Question: I am crawling data from <URL>.
'''
import scrapy
class ShipItem(scrapy.Item):
name = scrapy.Field()
imo = scrapy.Field()
category = scrapy.Field()
image_urls = scrapy.Field()
images = scrapy.Field()
class CategoryItem(scrapy.Item):
name = scrapy.Field()
link = scrapy.Field()
'''
'''
BOT_NAME = 'ship'
SPIDER_MODULES = ['ship.spiders']
NEWSPIDER_MODULE = 'ship.spiders'
DOWNLOAD_DELAY = 0.5
'''
'''
import scrapy
from ship.items import ShipItem
class ShipSpider(scrapy.Spider):
name = "shipspider"
allowed_domains = ["shipspotting.com"]
page_url = "http://www.shipspotting.com"
start_urls = [
page_url + "/gallery/search.php?limit=192&limitstart=2112&sortkey=p.lid&sortorder=desc&page_limit=192&viewtype=2"
]
def parse(self, response):
ships = response.xpath('/html/body/center/table/tbody/tr/td[1]/table[1]/tbody/tr/td[2]/div[3]/center/table/tbody/tr/td/table[4]/tbody/tr')
for ship in ships:
item = ShipItem()
item['name'] = ship.xpath('td/center/table[1]/tbody/tr/td[2]/span').extract()[0]
yield item
'''
'''
import scrapy
from ship.items import CategoryItem
class CategorySpider(scrapy.Spider):
name = "catspider"
allowed_domains = ["shipspotting.com"]
page_url = "http://www.shipspotting.com"
start_urls = [
page_url + "/gallery/categories.php"
]
def parse(self, response):
cats = response.xpath('//td[@class="whiteboxstroke"]/a')
file = open('categories.txt', 'a')
for cat in cats:
item = CategoryItem()
item['name'] = cat.xpath('img/@title').extract()[0]
item['link'] = cat.xpath('@href').extract()[0]
yield item
file.close()
'''
The 'catspider' runs just perfectly. However, the 'shipspider' doesn't work. It just show the outputs:
'''
2015-06-24 20:15:16+0800 [scrapy] INFO: Scrapy 0.24.6 started (bot: ship)
2015-06-24 20:15:16+0800 [scrapy] INFO: Optional features available: ssl, http11
2015-06-24 20:15:16+0800 [scrapy] INFO: Overridden settings: {'NEWSPIDER_MODULE': 'ship.spiders', 'SPIDER_MODULES': ['ship.spiders'], 'DOWNLOAD_DELAY': 0.5, 'BOT_NAME': 'ship'}
2015-06-24 20:15:16+0800 [scrapy] INFO: Enabled extensions: LogStats, TelnetConsole, CloseSpider, WebService, CoreStats, SpiderState
2015-06-24 20:15:16+0800 [scrapy] INFO: Enabled downloader middlewares: HttpAuthMiddleware, DownloadTimeoutMiddleware, UserAgentMiddleware, RetryMiddleware, DefaultHeadersMiddleware, MetaRefreshMiddleware, HttpCompressionMiddleware, RedirectMiddleware, CookiesMiddleware, ChunkedTransferMiddleware, DownloaderStats
2015-06-24 20:15:16+0800 [scrapy] INFO: Enabled spider middlewares: HttpErrorMiddleware, OffsiteMiddleware, RefererMiddleware, UrlLengthMiddleware, DepthMiddleware
2015-06-24 20:15:16+0800 [scrapy] INFO: Enabled item pipelines:
2015-06-24 20:15:16+0800 [shipspider] INFO: Spider opened
2015-06-24 20:15:16+0800 [shipspider] INFO: Crawled 0 pages (at 0 pages/min), scraped 0 items (at 0 items/min)
2015-06-24 20:15:16+0800 [scrapy] DEBUG: Telnet console listening on 127.0.0.1:6023
2015-06-24 20:15:16+0800 [scrapy] DEBUG: Web service listening on 127.0.0.1:6080
2015-06-24 20:15:19+0800 [shipspider] DEBUG: Crawled (200) <GET http://www.shipspotting.com/gallery/search.php?limit=192&limitstart=2112&sortkey=p.lid&sortorder=desc&page_limit=192&viewtype=2> (referer: None)
2015-06-24 20:15:19+0800 [shipspider] INFO: Closing spider (finished)
2015-06-24 20:15:19+0800 [shipspider] INFO: Dumping Scrapy stats:
{'downloader/request_bytes': 318,
'downloader/request_count': 1,
'downloader/request_method_count/GET': 1,
'downloader/response_bytes': 477508,
'downloader/response_count': 1,
'downloader/response_status_count/200': 1,
'finish_reason': 'finished',
'finish_time': datetime.datetime(2015, 6, 24, 12, 15, 19, 620358),
'log_count/DEBUG': 3,
'log_count/INFO': 7,
'response_received_count': 1,
'scheduler/dequeued': 1,
'scheduler/dequeued/memory': 1,
'scheduler/enqueued': 1,
'scheduler/enqueued/memory': 1,
'start_time': datetime.datetime(2015, 6, 24, 12, 15, 16, 319378)}
2015-06-24 20:15:19+0800 [shipspider] INFO: Spider closed (finished)
'''
I was wondering whether my xpath is incorrectly. But when I tried to get those elements in Chrome, everything just works correctly.

So, does my shipspider have some subtle problems?
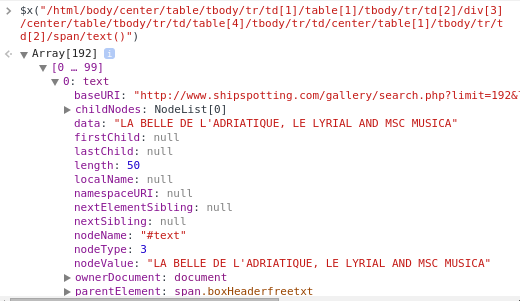
Answer: Browsers add tbody to table elements which is why your xpath works in dev tools but fails with scrapy, this is <URL>.
Usually you need to find xpath yourself, don't trust automatically generated xpaths they are usually needleesly long. For example to get data about ships you could just use xpath like this
'''
//tr[td[@class='whiteboxstroke']]
'''
to test your xpaths you should use scrapy shell e.g.
'''
> scrapy shell "http://www.shipspotting.com/gallery/search.php?limit=192&limitstart=2112&sortkey=p.lid&sortorder=desc&page_limit=192&viewtype=2"
[s] Available Scrapy objects:
[s] crawler <scrapy.crawler.Crawler object at 0x7fbf52c122d0>
[s] item {}
[s] request <GET http://www.shipspotting.com/gallery/search.php?limit=192&limitstart=2112&sortkey=p.lid&sortorder=desc&page_limit=192&viewtype=2>
[s] response <200 http://www.shipspotting.com/gallery/search.php?limit=192&limitstart=2112&sortkey=p.lid&sortorder=desc&page_limit=192&viewtype=2>
[s] settings <scrapy.settings.Settings object at 0x7fbf54f5cf90>
[s] spider <DefaultSpider 'default' at 0x7fbf51f6a1d0>
[s] Useful shortcuts:
[s] shelp() Shell help (print this help)
[s] fetch(req_or_url) Fetch request (or URL) and update local objects
[s] view(response) View response in a browser
In [1]: x = "/html/body/center/table/tbody/tr/td[1]/table[1]/tbody/tr/td[2]/div[3]/center/table/tbody/tr/td/table[4]/tbody/tr"
In [2]: response.xpath(x)
Out[2]: []
In [4]: response.xpath("//tr[td[@class='whiteboxstroke']]")
Out[4]:
[<Selector xpath="//tr[td[@class='whiteboxstroke']]" data=u'<tr><td class="whiteboxstroke" style="pa'>,
<Selector xpath="//tr[td[@class='whiteboxstroke']]" data=u'<tr><td class="whiteboxstroke" style="pa'>,
<Selector xpath="//tr[td[@class='whiteboxstroke']]" data=u'<tr><td class="whiteboxstroke" style="pa'>,
'''